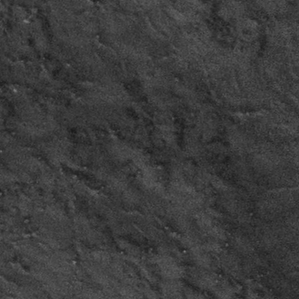
Label: frost